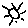
Label: sun